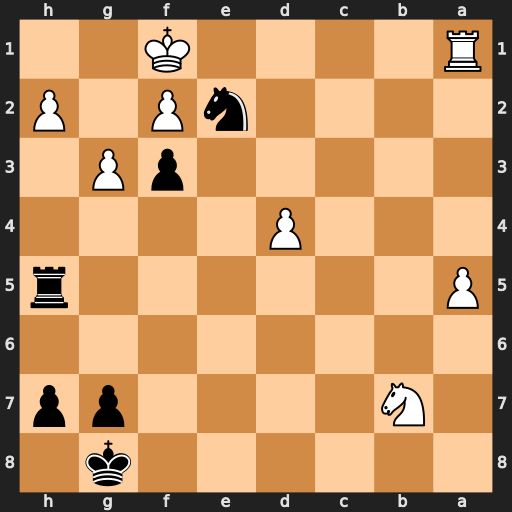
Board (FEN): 6k1/1N4pp/8/P6r/3P4/5pP1/4nP1P/R4K2
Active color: b
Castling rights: -
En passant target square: -
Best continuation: Rxh2 Ke1 Rh1+ Kd2 Rxa1